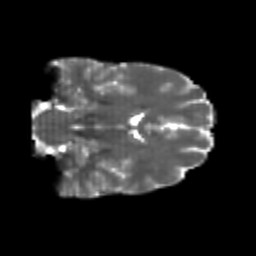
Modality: T2w
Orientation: coronal
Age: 26
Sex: male
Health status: healthy
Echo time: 0.074 s